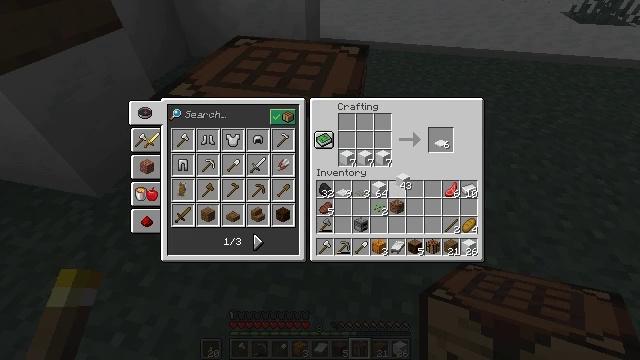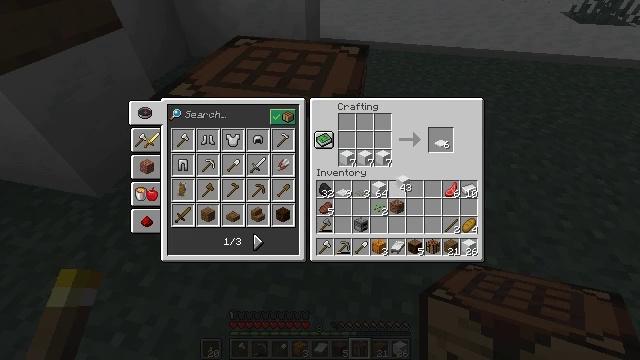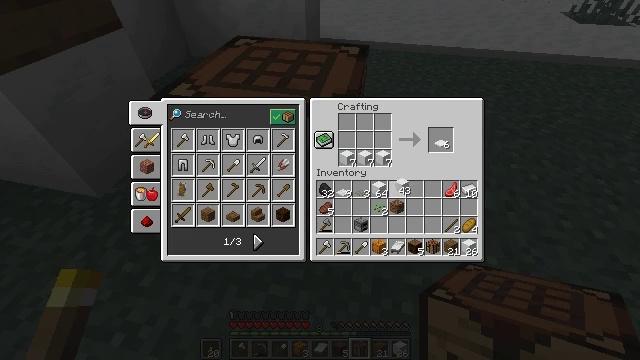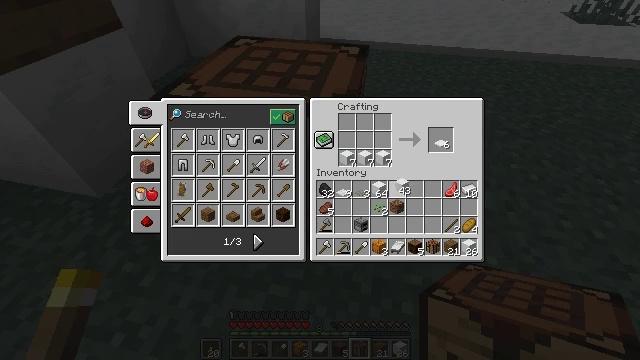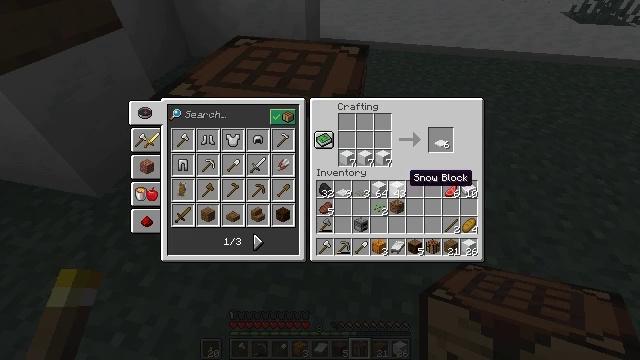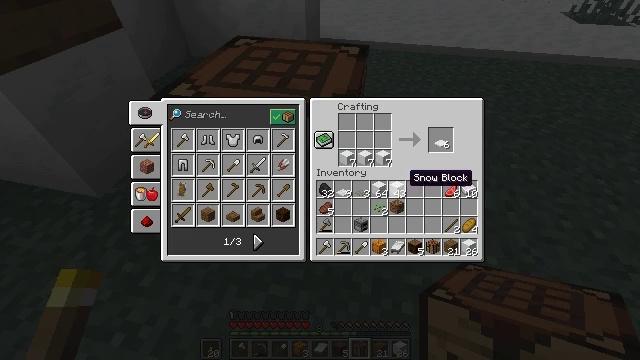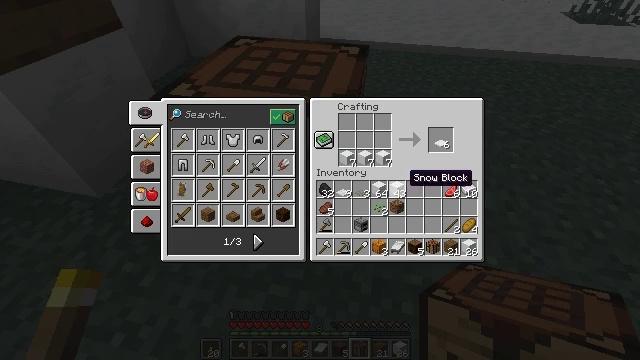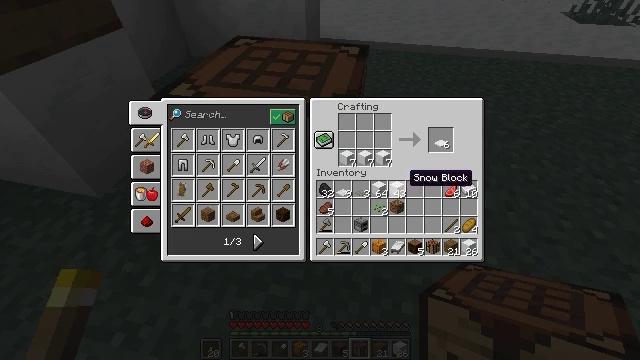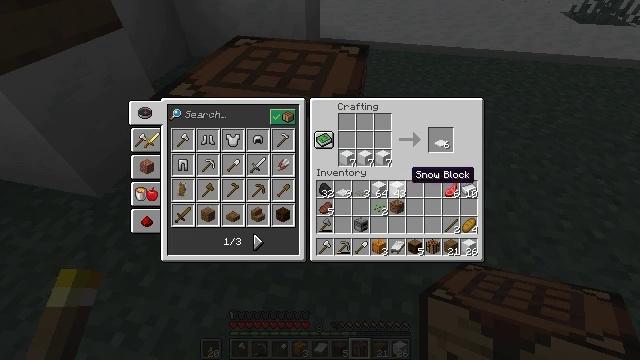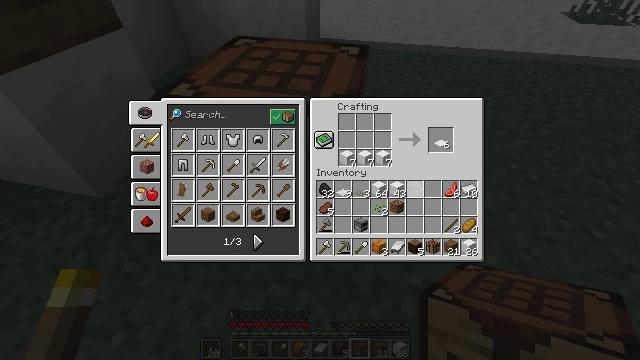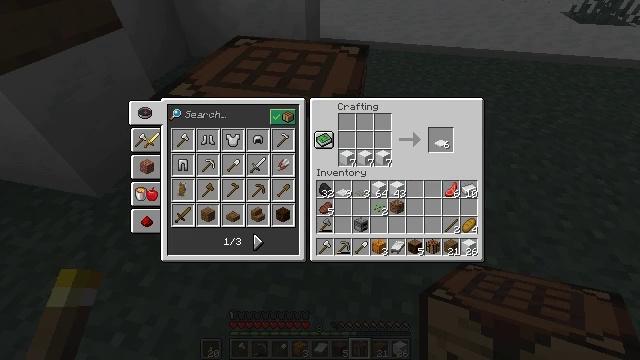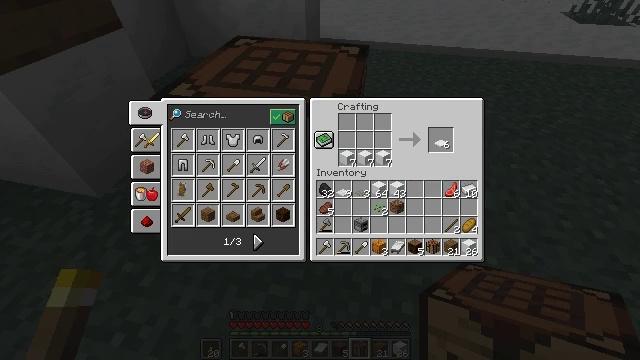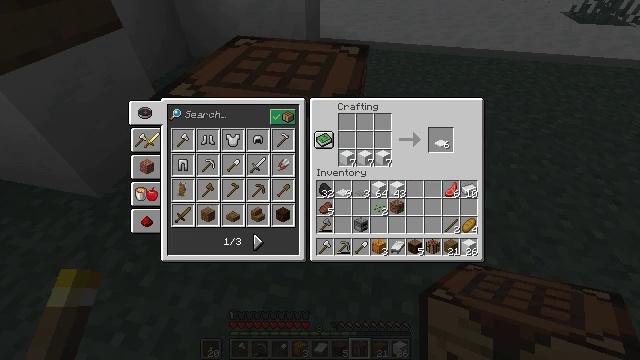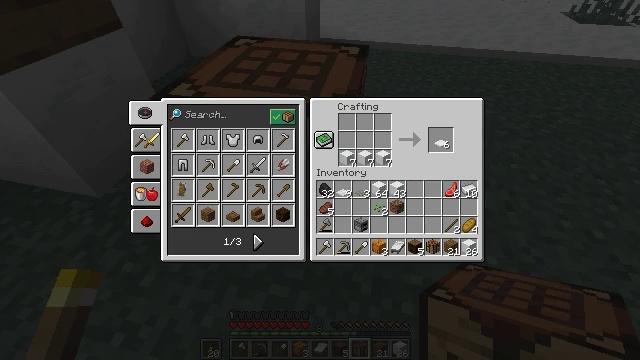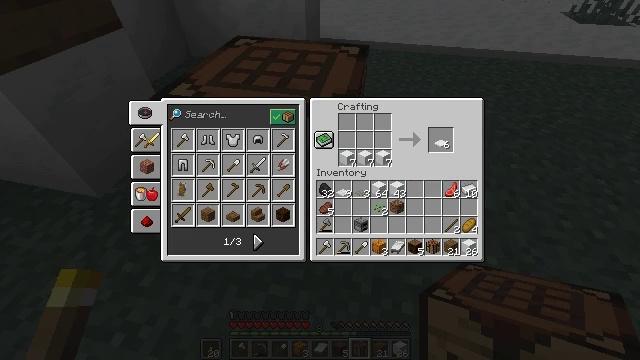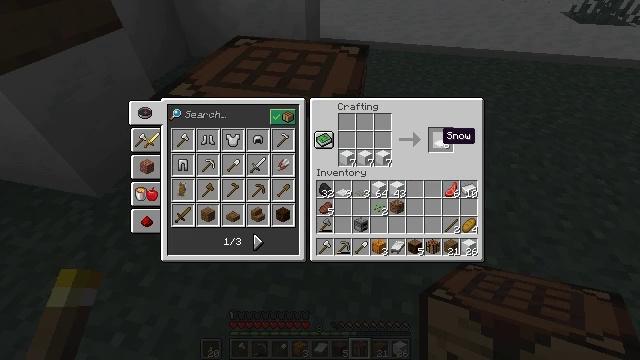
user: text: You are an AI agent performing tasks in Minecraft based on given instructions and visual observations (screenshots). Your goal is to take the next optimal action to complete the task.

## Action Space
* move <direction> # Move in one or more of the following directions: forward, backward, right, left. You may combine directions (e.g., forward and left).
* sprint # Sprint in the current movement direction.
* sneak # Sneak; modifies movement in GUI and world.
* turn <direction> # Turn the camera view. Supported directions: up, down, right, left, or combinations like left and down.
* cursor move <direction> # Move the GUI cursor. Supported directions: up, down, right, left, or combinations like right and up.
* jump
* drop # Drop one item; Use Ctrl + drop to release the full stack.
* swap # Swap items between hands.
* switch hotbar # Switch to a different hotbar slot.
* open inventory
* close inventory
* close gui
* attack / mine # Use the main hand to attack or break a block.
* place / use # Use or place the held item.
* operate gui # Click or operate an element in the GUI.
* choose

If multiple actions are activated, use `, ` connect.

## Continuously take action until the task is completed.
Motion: motion action
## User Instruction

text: Craft snow blocks from snowballs.
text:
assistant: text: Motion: operate gui
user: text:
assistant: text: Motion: operate gui
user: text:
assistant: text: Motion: operate gui
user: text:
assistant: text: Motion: no_op
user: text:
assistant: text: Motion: no_op
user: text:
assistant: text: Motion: no_op
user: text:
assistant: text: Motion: no_op
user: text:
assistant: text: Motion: no_op
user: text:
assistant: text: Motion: no_op
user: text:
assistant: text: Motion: sneak, cursor move up
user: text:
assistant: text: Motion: sneak, cursor move up
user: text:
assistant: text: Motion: sneak, cursor move up
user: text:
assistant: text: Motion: sneak
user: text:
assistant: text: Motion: sneak
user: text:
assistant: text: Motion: sneak, cursor move right
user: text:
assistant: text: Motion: sneak
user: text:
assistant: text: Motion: sneak
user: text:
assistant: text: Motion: sneak, operate gui
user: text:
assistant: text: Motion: sneak, operate gui
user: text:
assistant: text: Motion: sneak, operate gui
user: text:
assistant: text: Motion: sneak
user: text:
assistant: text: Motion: sneak
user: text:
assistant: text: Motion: sneak